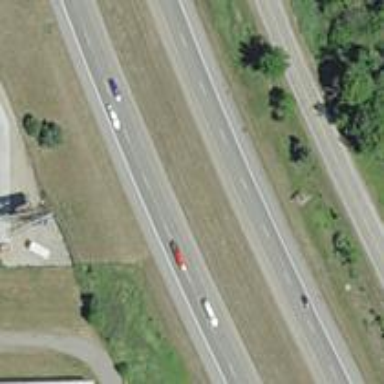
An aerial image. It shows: Asphalt motorway.